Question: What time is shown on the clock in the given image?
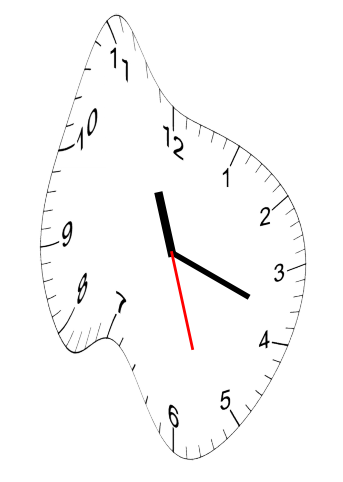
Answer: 11:18:27